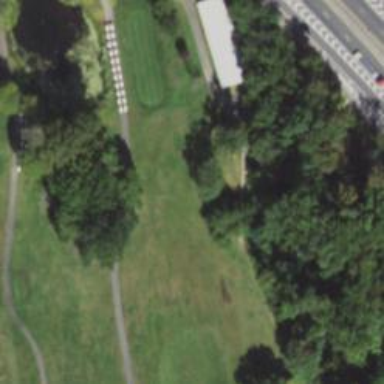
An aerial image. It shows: Service road used as golf cart path.